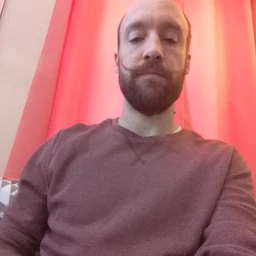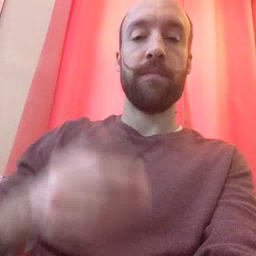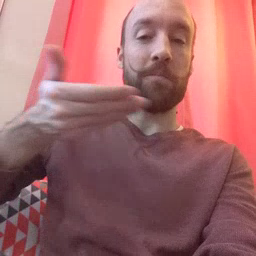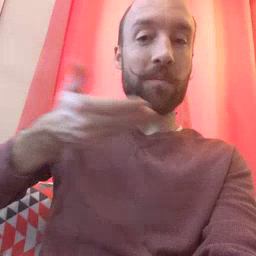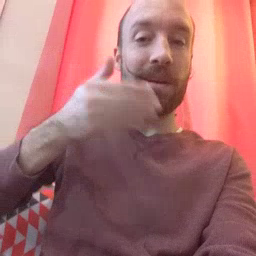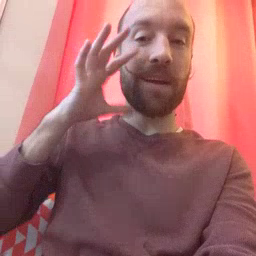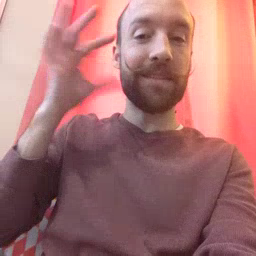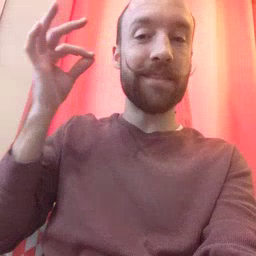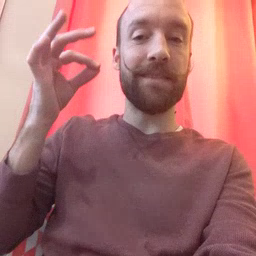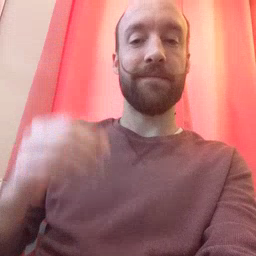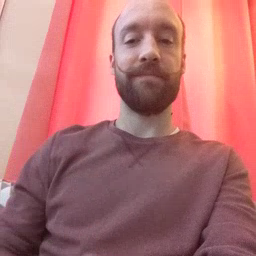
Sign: kitty